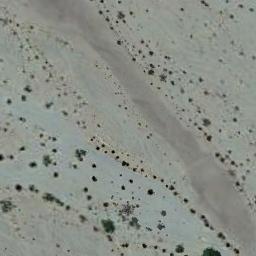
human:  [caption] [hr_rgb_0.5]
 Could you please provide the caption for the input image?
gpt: Some green chaparrals of different sizes grow in the desert and the dry river channel beside .

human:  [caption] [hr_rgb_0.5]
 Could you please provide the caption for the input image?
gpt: The chaparral is consist of sparse bushes in the bare land .

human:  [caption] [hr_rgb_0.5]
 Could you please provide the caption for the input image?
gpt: Many traces of cars driving in this desert can be seen .

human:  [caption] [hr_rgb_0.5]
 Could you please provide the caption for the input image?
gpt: Chaparral is sparsely distributed in strips on the sand .

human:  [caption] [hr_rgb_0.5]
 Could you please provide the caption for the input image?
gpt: The chaparral is scattered and sparse .